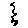
Label: zigzag